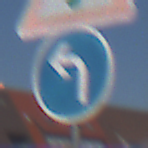
Verkehrszeichen: VorgeschriebeneFahrtrichtungLinks
Zusatzzeichen oben: Lichtzeichenanlage
Umgebung: Outdoor, Urban
Tageszeit: MorningAfternoon
Wetter: Clear
Licht: Natural
Jahreszeit: NotSpecified
Kontrast: HighContrast